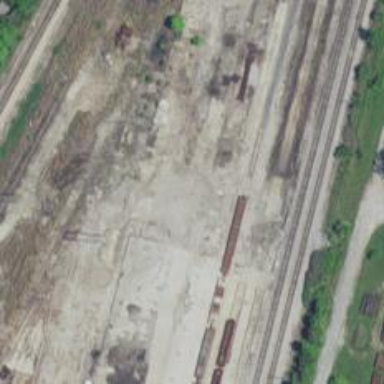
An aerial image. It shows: Abandoned railway yard is depicted.